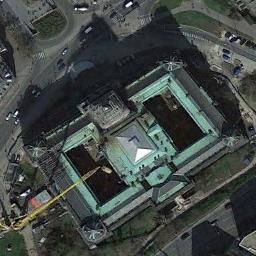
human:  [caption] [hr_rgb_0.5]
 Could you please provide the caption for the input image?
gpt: The church with a blue roof is surrounded by some roads .

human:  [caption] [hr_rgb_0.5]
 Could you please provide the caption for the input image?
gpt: This is a church that is rectangular and surrounded by cyan walls .

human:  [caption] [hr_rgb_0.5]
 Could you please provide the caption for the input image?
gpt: A blue-roofed church, The main roof of the church is white, And the road around the church is driving .

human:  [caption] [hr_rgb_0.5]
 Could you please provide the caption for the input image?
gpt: The church with some green sloping roofs is surrounded by a road .

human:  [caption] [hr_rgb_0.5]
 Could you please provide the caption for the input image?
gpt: There are many cars near the church .